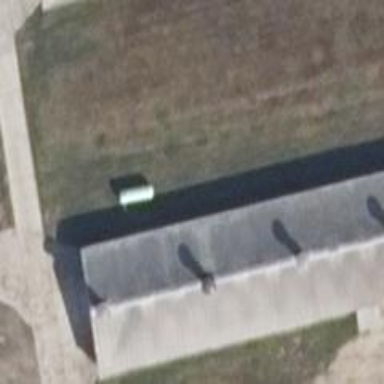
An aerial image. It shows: Storage tank that is man-made.